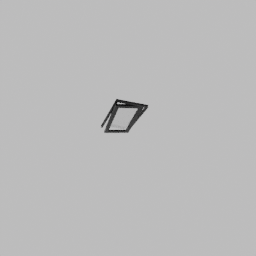
Label: architecture